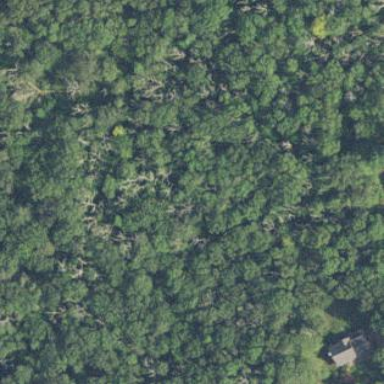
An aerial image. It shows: Mixed woodland with various types of leaves.